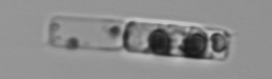
Label: Guinardia_delicatula_TAG_internal_parasite